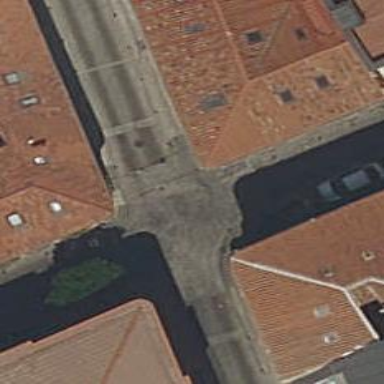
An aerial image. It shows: Cobblestone living street.